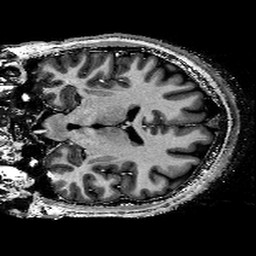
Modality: T1w
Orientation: coronal
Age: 27
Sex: male
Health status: healthy
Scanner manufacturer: siemens
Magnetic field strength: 9.4 T
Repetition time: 6 s
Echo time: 0.003 s